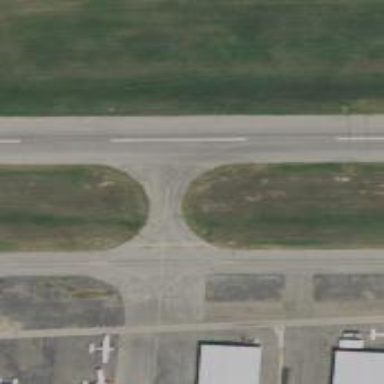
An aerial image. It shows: View of taxiway at the airport.